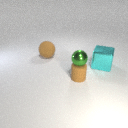
small brown rubber cylinder in front of large brown rubber sphere